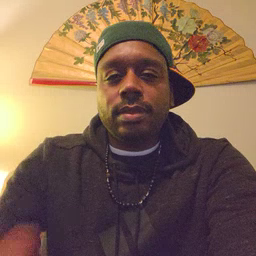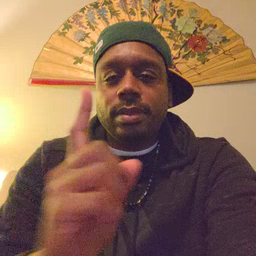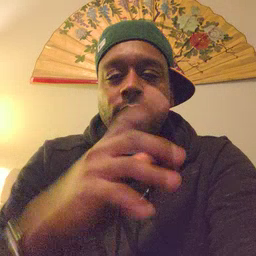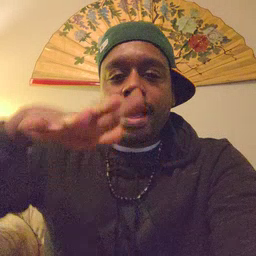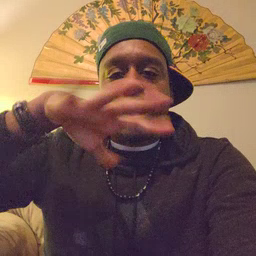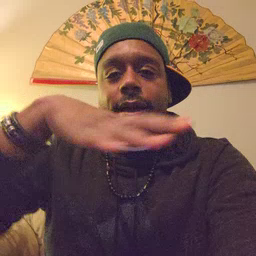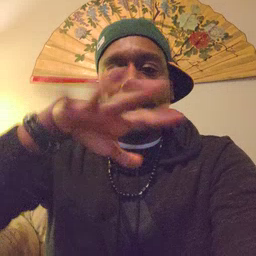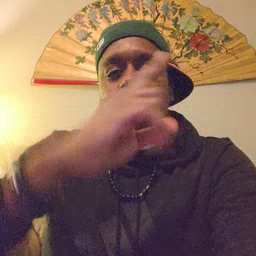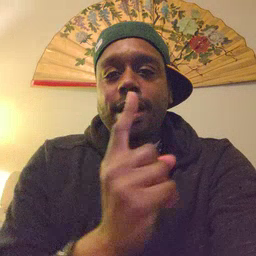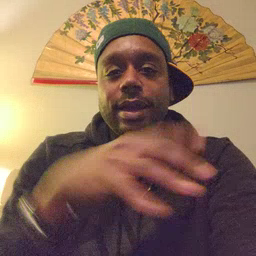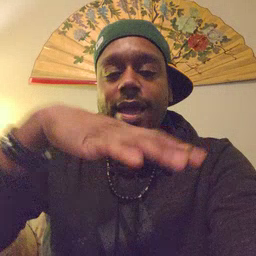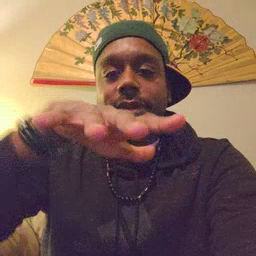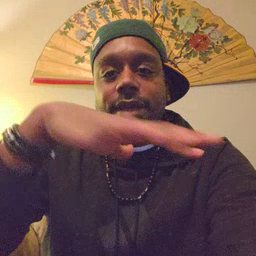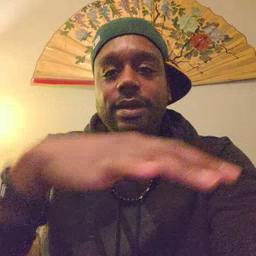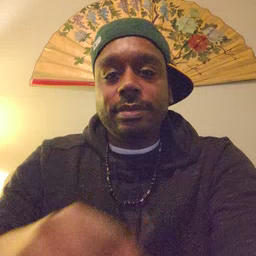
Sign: helicopter